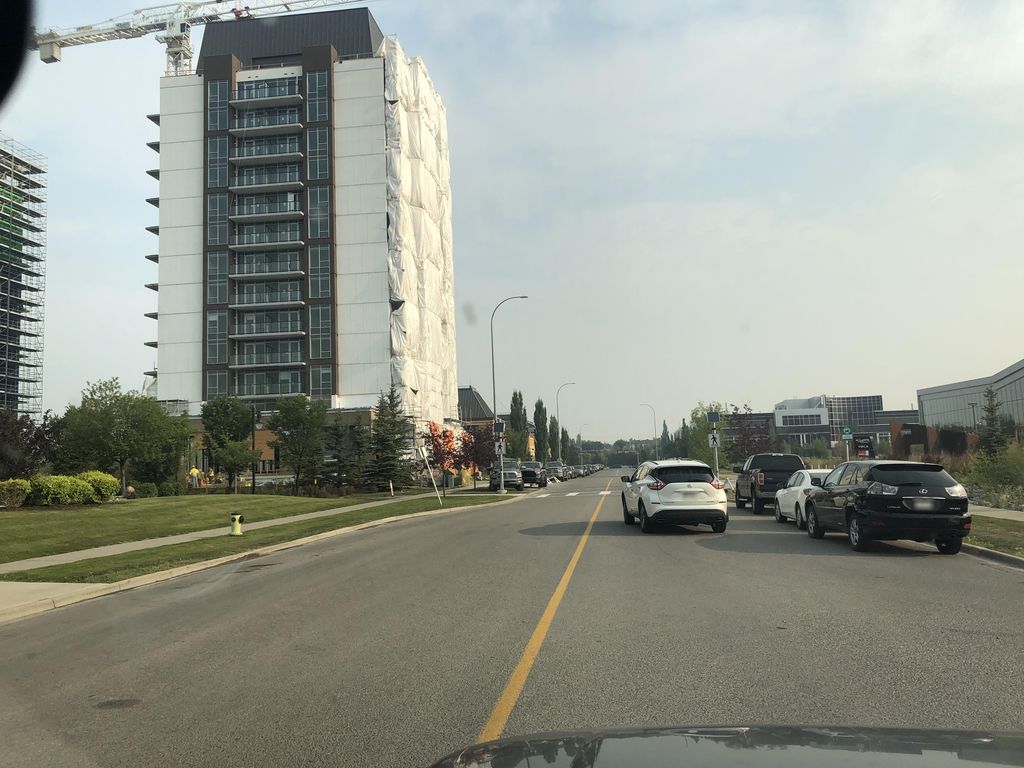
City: calgary